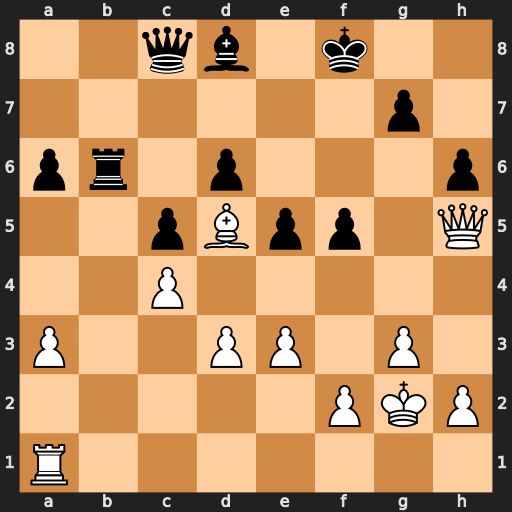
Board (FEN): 2qb1k2/6p1/pr1p3p/2pBpp1Q/2P5/P2PP1P1/5PKP/R7
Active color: w
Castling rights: -
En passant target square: -
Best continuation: Qf7#